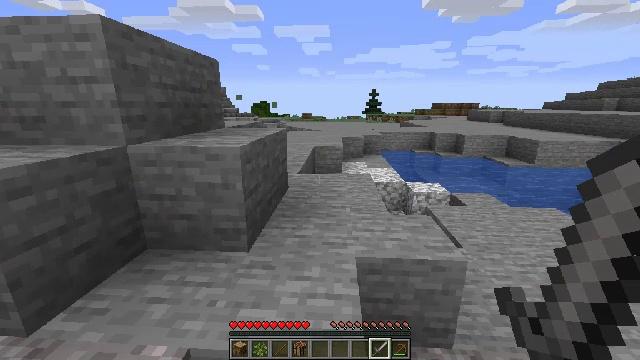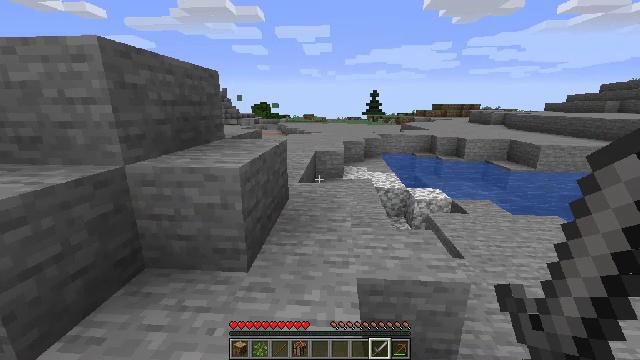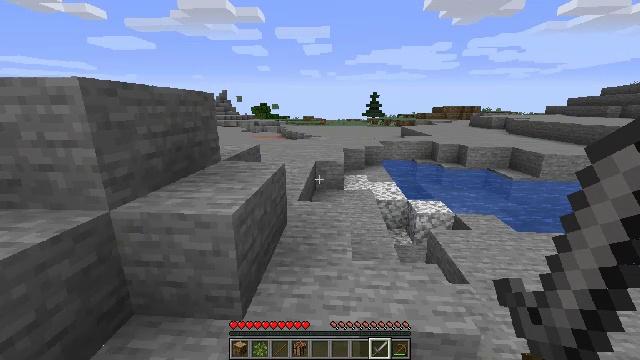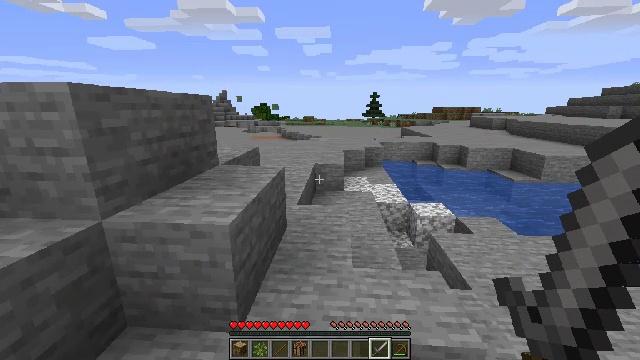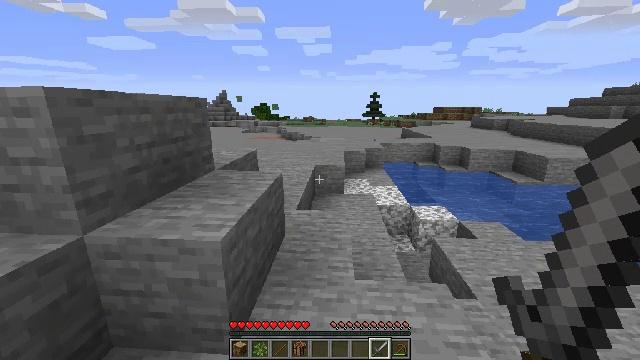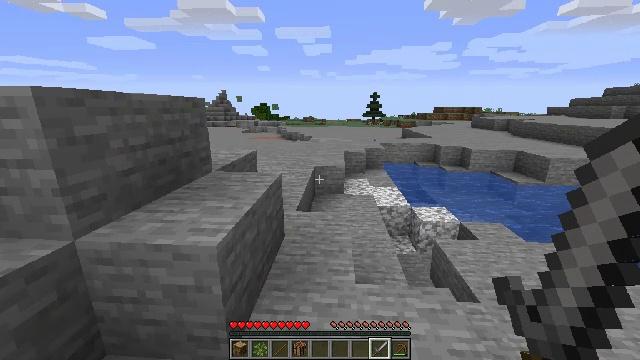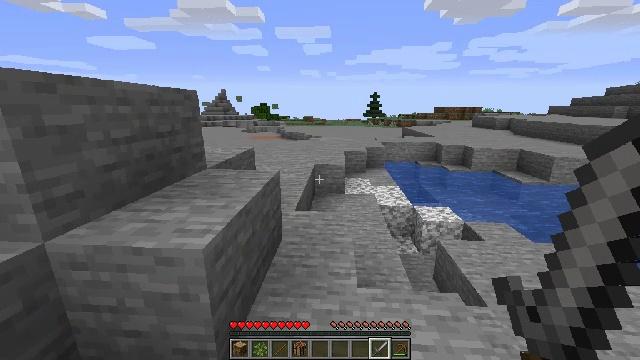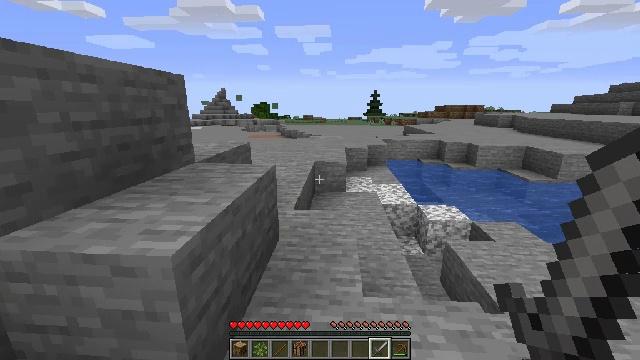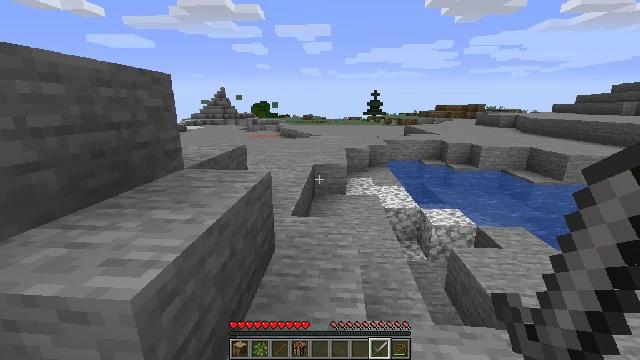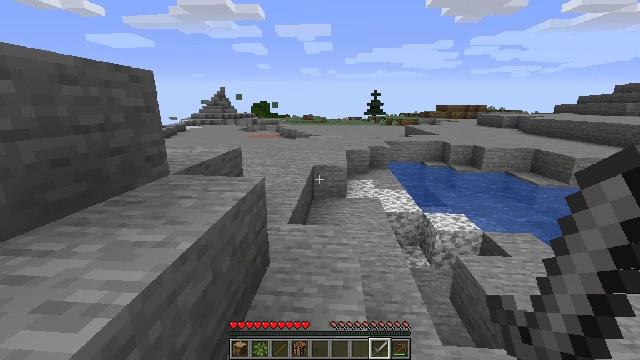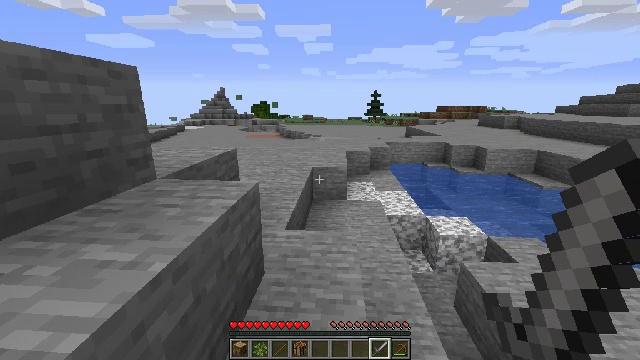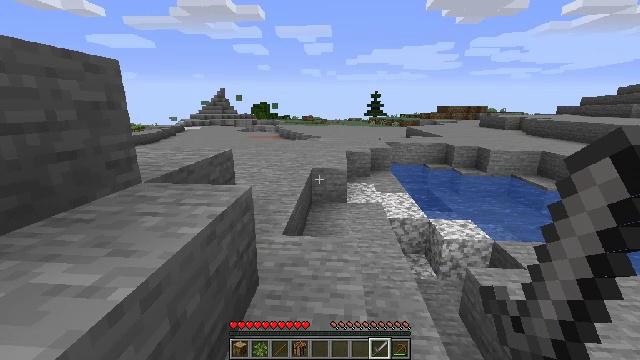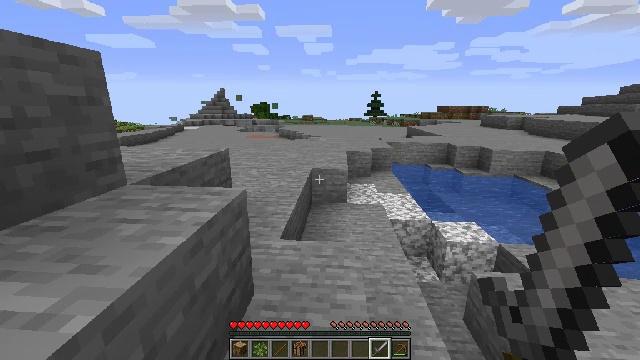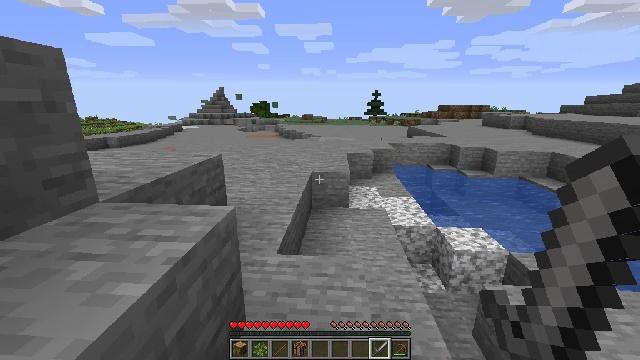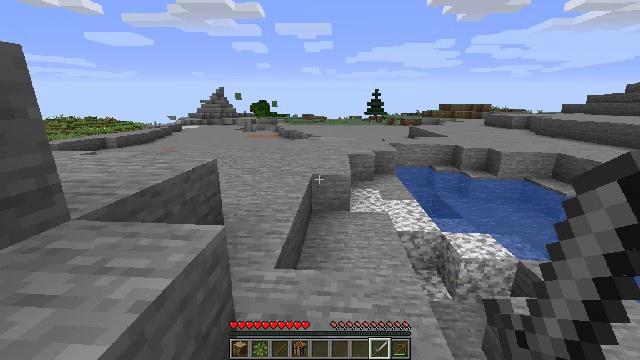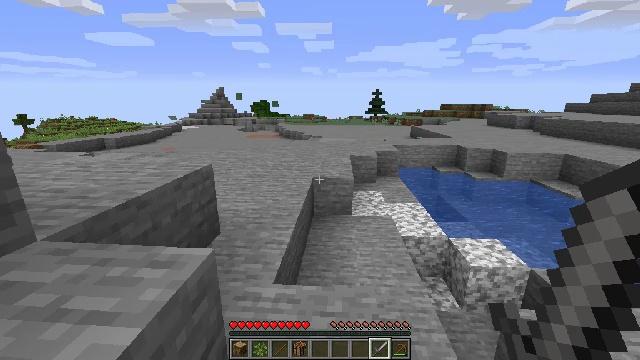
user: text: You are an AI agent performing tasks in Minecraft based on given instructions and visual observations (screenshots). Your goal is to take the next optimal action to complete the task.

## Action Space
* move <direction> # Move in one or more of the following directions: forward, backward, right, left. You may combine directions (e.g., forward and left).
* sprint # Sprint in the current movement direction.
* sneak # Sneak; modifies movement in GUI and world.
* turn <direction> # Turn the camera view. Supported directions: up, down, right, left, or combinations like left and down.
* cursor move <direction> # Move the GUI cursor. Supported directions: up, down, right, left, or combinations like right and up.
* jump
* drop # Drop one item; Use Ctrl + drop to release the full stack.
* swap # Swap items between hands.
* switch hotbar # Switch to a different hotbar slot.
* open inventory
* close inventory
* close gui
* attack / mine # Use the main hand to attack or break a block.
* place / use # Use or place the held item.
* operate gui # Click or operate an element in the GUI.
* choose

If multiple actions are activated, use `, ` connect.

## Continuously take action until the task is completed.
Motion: motion action
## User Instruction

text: Break the yellow bed.
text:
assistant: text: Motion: move forward, jump
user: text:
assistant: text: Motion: move forward, jump
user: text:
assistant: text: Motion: move forward, jump
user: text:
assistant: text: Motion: move forward, jump
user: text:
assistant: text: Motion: move forward, jump
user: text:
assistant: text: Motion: move forward
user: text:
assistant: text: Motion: move forward
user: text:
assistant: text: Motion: move forward
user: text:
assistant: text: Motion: move forward
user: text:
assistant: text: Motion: move forward
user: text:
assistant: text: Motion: move forward
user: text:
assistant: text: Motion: move forward
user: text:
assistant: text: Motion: move forward
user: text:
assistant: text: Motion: move forward
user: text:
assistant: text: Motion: move forward
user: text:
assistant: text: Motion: move forward, turn left and down
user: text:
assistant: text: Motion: move forward, turn left and down
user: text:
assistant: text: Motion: move forward, turn left and down
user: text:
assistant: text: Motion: move forward, turn left and down
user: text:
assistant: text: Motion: move forward, turn left
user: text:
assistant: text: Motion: move forward, turn left
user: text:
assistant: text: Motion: move forward, turn left
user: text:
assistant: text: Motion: move forward, turn left
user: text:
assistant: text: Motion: move forward, turn left
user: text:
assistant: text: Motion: move forward and move right, turn left
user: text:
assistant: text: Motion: move forward and move right, turn left
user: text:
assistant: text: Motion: move forward and move right, turn left
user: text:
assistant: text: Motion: move forward and move right, turn left
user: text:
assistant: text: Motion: move forward and move right, turn left
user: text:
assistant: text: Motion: move forward and move right, turn left